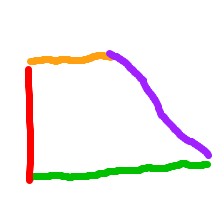
Shape: trapezoid